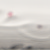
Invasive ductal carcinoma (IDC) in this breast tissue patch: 0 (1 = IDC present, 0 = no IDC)